Field crop: maize
Growth stage: 1
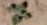
Species: chenopodium